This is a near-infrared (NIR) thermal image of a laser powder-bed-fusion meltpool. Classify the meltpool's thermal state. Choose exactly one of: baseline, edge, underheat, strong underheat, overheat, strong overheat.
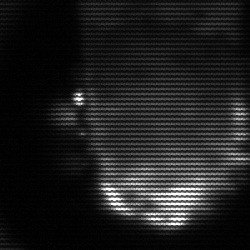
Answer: baseline